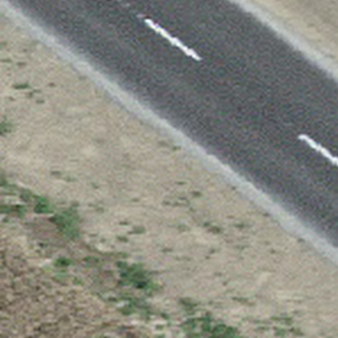
Label: other